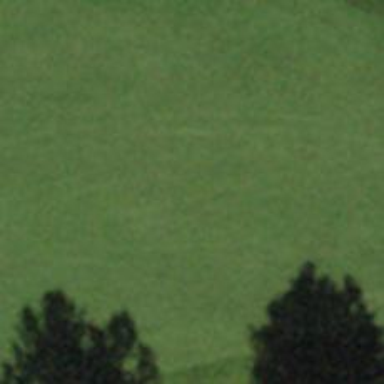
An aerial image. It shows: View of golf hole.